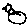
Label: bird